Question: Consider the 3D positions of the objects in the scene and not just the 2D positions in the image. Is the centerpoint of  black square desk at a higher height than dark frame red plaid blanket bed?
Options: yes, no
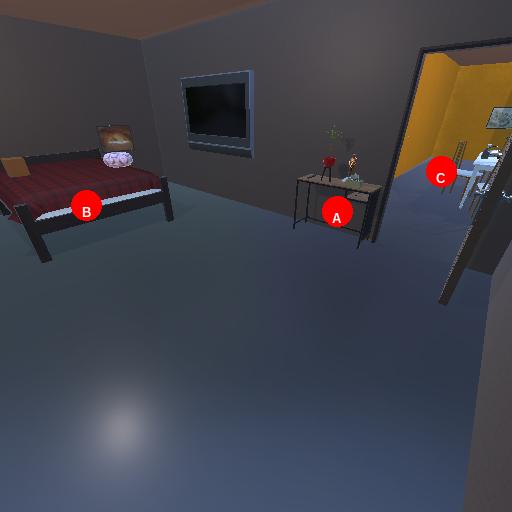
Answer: yes